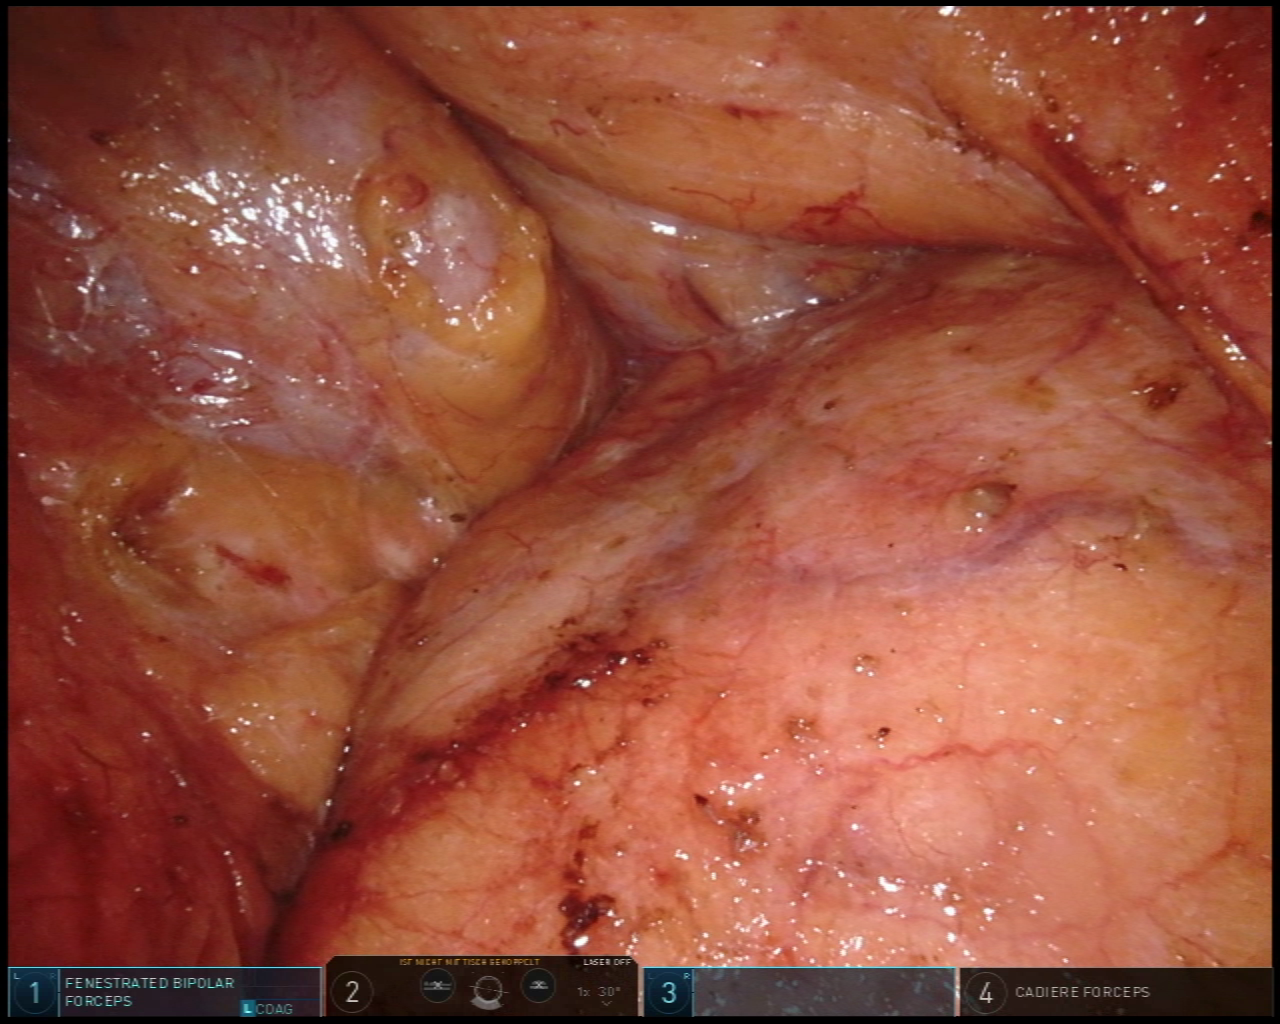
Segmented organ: pancreas
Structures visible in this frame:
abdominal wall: no
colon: yes
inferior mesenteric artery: no
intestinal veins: no
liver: no
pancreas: yes
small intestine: no
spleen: no
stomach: no
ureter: no
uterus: no
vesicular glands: no